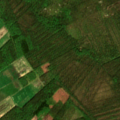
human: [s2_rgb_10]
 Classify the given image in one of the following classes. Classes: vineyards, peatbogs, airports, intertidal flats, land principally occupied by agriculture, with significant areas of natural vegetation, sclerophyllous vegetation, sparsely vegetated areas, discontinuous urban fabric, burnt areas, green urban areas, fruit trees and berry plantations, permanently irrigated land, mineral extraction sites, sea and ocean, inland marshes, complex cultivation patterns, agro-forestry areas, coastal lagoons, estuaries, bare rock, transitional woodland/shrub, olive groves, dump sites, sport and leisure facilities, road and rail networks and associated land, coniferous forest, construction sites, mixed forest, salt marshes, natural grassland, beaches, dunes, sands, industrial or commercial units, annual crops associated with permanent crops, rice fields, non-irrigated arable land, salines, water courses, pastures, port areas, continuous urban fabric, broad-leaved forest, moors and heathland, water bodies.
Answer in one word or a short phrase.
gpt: non-irrigated arable land, coniferous forest, mixed forest